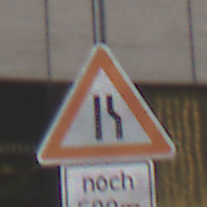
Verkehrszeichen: EinseitigVerengteFahrbahnRechts
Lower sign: LaengeEinerStrecke3
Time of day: Midday
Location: Outdoor (Urban)
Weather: Overcast
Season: NotSpecified
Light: Natural